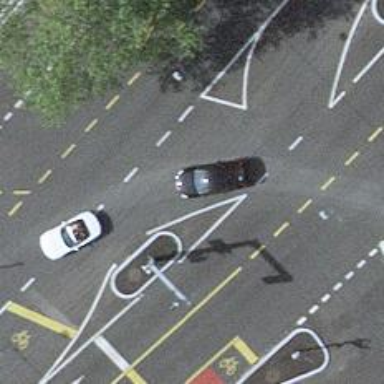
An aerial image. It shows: Secondary road with advisory cycle lane made of asphalt.